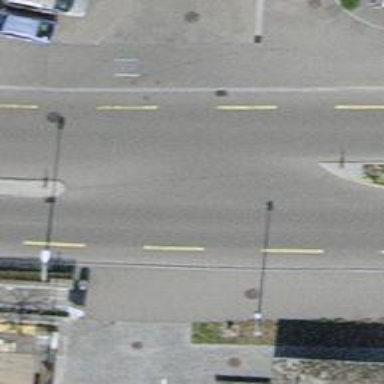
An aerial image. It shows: Primary highway with asphalt cycle lane. No sidewalks are present.